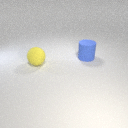
large blue rubber cylinder behind large yellow rubber sphere